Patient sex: M
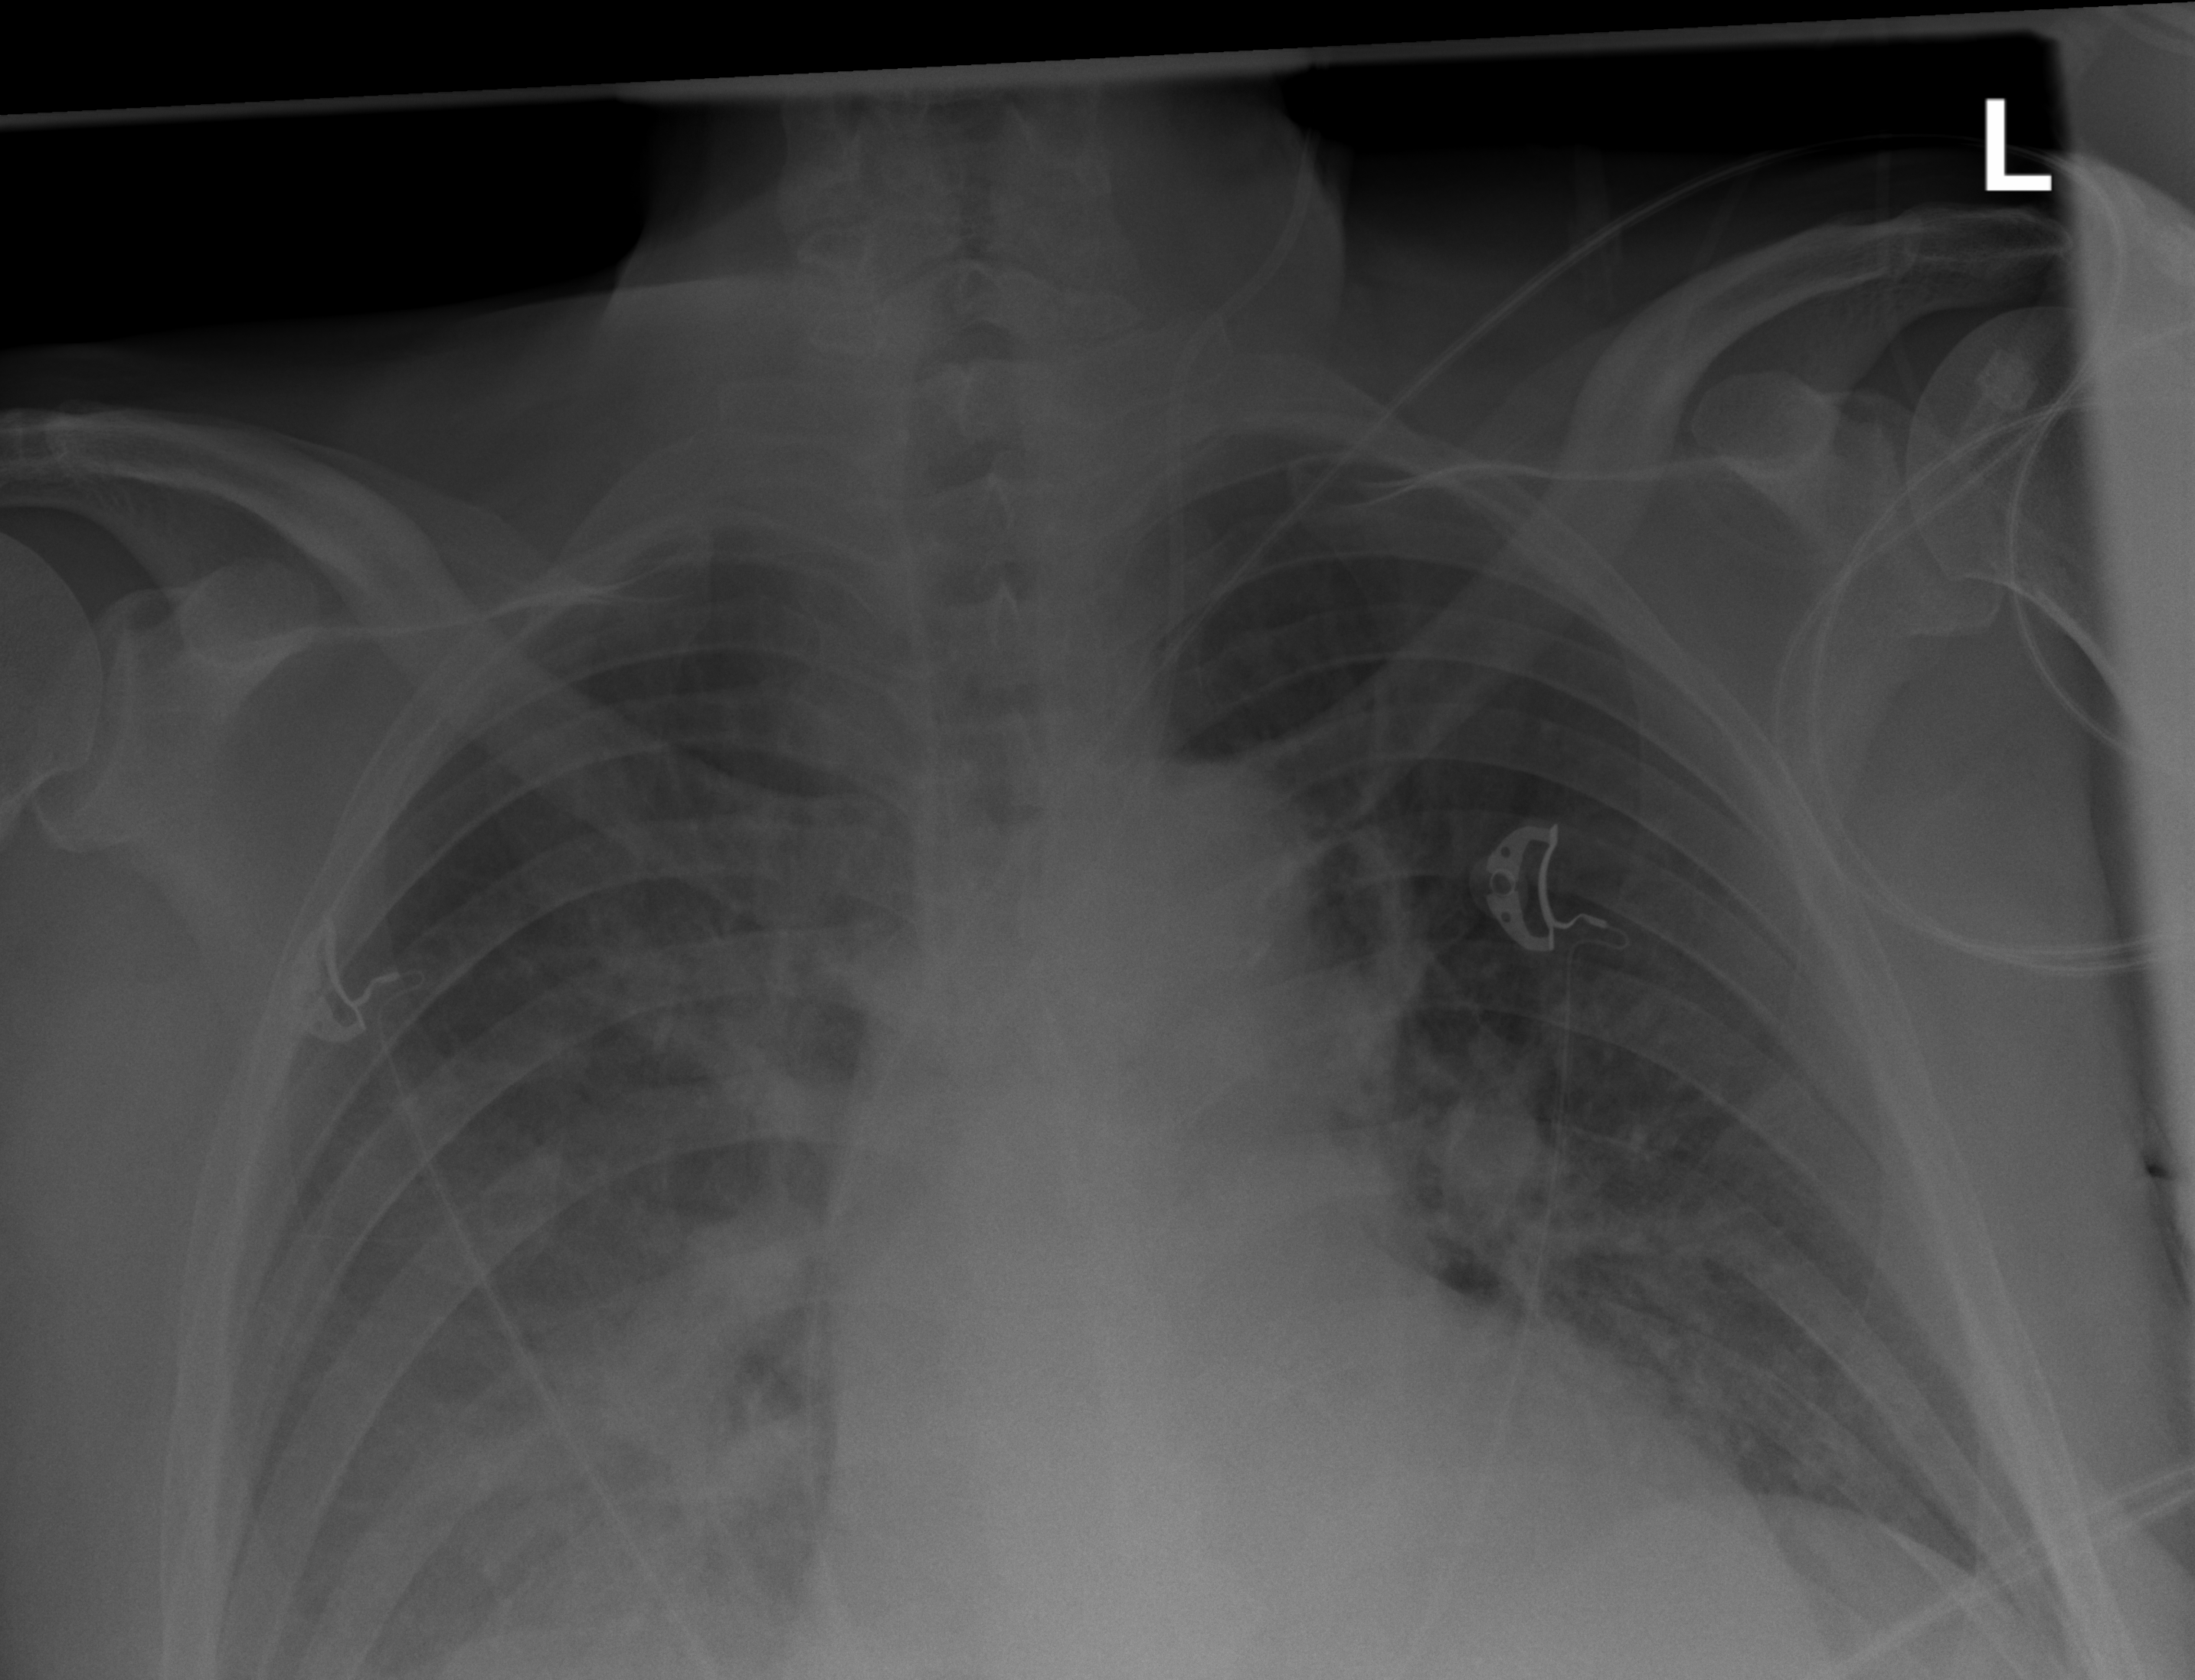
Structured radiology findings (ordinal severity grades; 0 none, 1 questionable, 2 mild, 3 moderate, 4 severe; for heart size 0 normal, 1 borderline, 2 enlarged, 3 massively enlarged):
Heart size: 2
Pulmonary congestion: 0
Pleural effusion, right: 1
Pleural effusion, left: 0
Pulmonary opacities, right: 2
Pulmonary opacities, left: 2
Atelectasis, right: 2
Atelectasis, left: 2